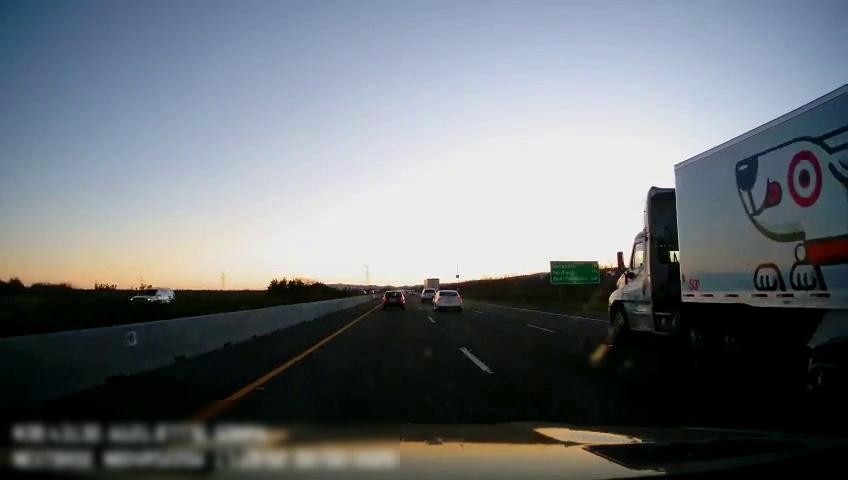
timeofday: Dusk/Dawn/Twilight
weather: Sunny
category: Drivable Space
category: Vehicles | SUV
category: Vehicles | Truck
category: Vehicles | Truck
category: Vehicles | SUV
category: Vehicles | Car
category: Vehicles | SUV
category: Vehicles | Car
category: Lanes | Current Lane
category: Lanes | Alternate Lane
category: Lanes | Alternate Lane
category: Lanes | Alternate Lane
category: Traffic | Signs